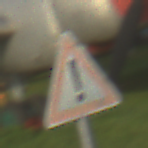
Verkehrszeichen: Gefahrenstelle
Umgebung: Outdoor, Special
Tageszeit: SunriseSunset
Wetter: Clear
Licht: Natural
Jahreszeit: NotSpecified
Kontrast: MediumContrast